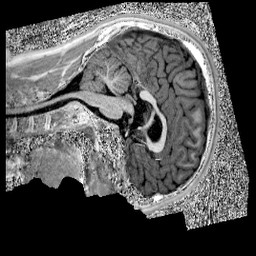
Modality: UNIT1
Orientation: sagittal
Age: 12
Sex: male
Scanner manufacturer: siemens
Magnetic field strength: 3 T
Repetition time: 4 s
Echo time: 0.00303 s